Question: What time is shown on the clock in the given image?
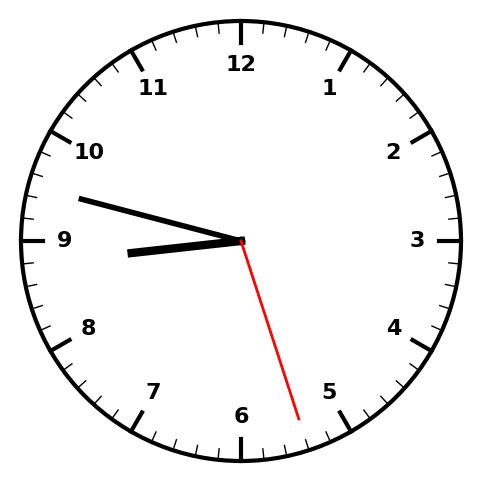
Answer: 08:47:27